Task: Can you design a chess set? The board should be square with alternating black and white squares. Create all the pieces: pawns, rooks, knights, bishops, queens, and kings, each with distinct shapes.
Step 1714:
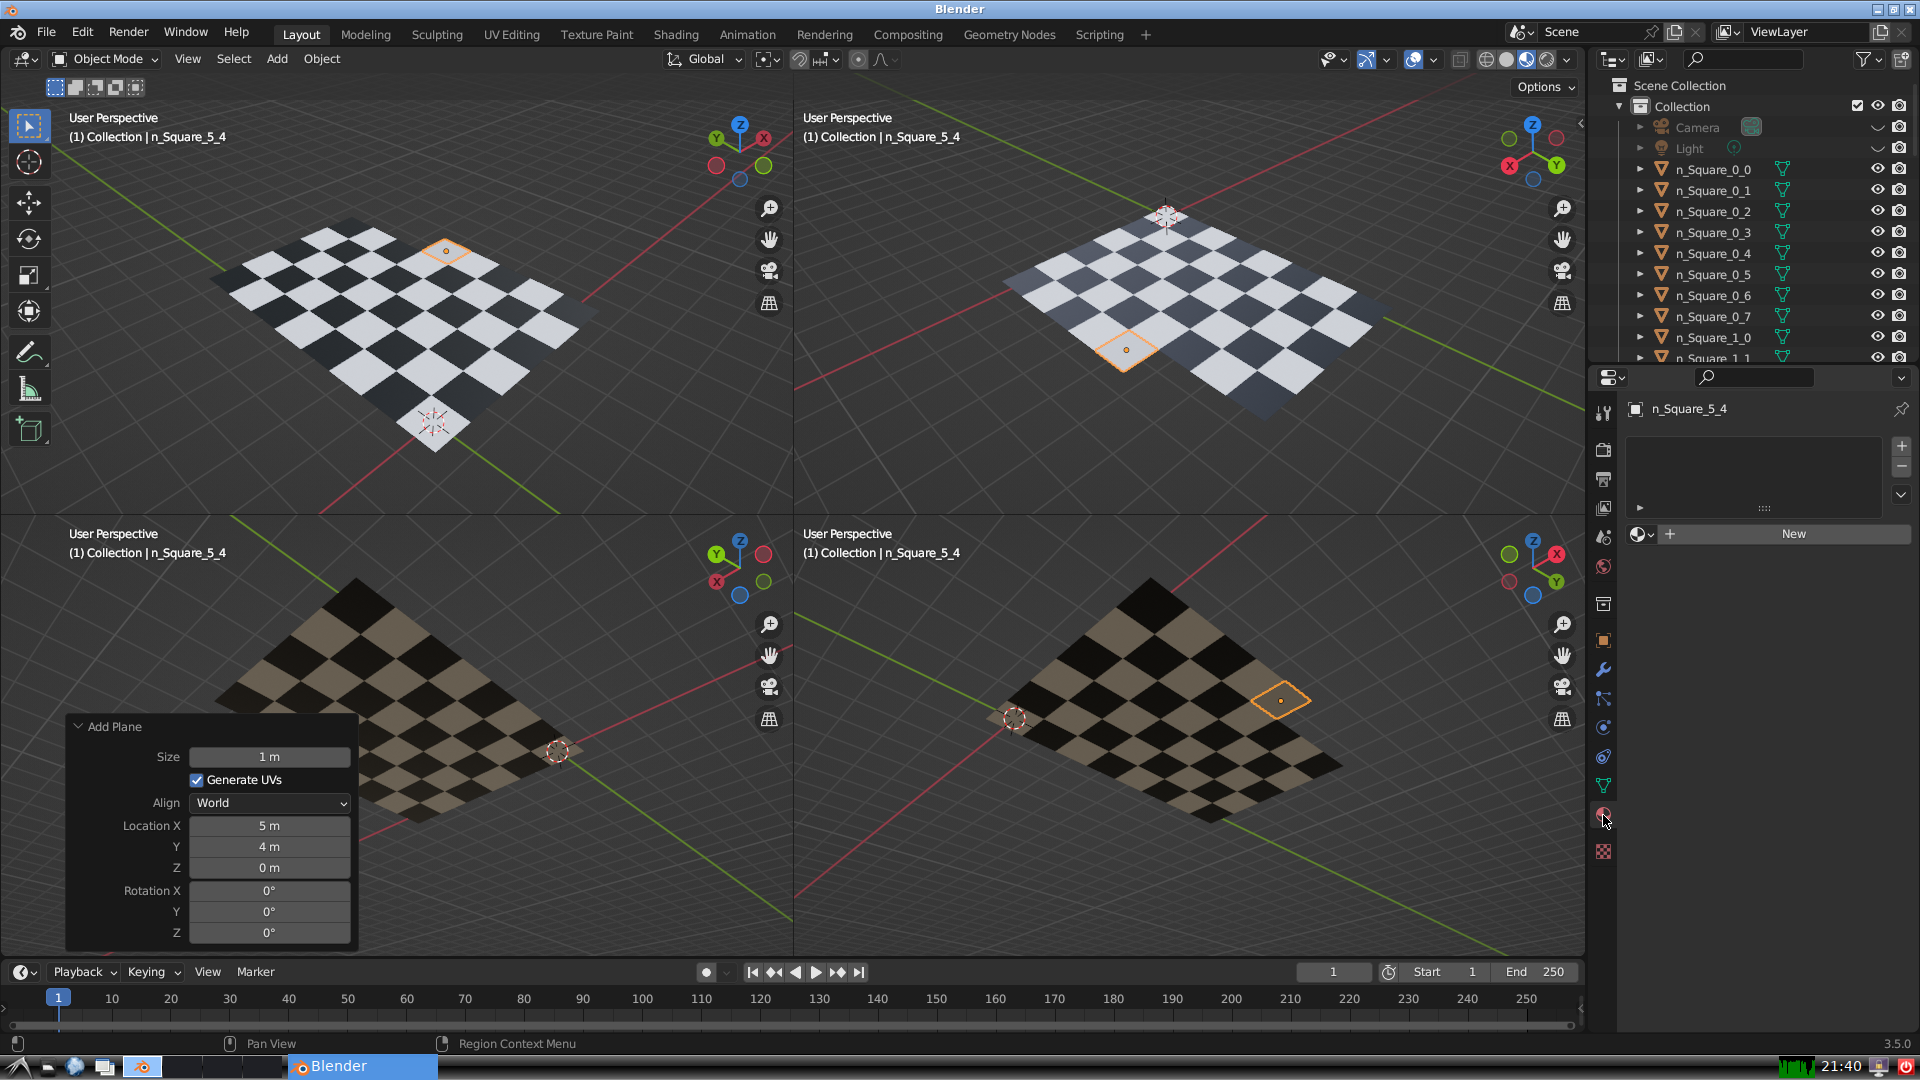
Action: {"mouse_move": [1636, 534]}